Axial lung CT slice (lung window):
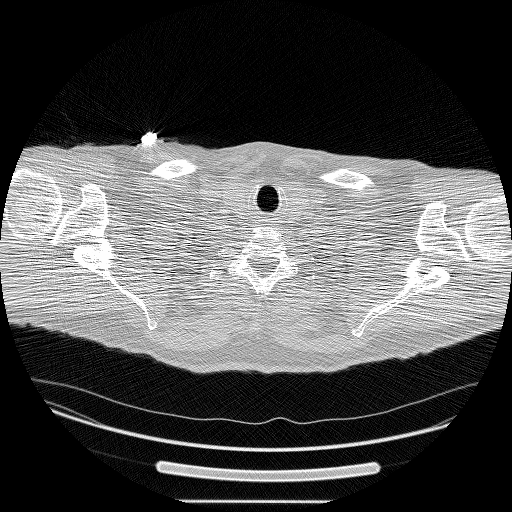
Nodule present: no